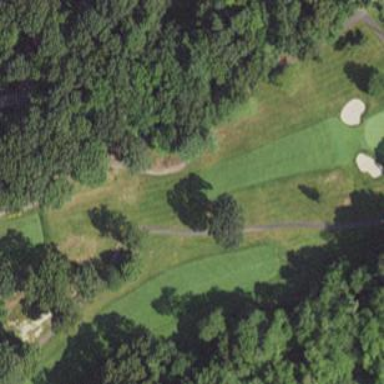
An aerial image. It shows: Service road designated as golf cart path.